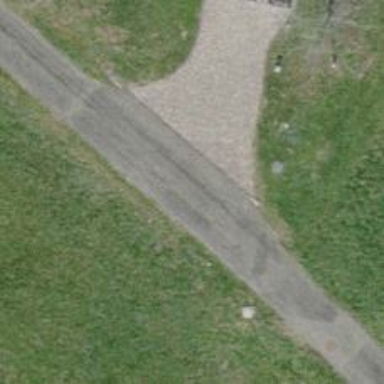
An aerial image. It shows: Unclassified road with asphalt surface and grade1 tracktype.